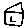
Label: house